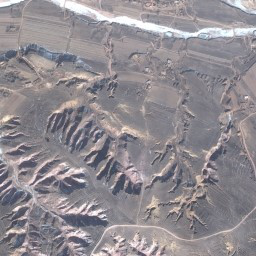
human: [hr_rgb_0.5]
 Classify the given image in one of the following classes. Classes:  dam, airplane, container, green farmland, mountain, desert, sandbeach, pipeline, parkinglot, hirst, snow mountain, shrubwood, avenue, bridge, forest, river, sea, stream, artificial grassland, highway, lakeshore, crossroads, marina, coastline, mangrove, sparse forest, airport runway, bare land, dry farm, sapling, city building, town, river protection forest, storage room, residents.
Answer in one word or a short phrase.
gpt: mountain